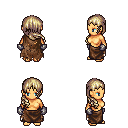
a pixel art fantasy rpg character, female body template, human, tanned skin, brown tattered cape, robe skirt, white blonde right-swept hairstyle, metal gloves, four views (front, back, left, right), 2x2 character sprite sheet, small pixel art, hard edges, no anti-aliasing